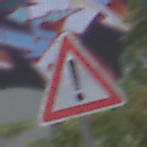
Verkehrszeichen: Gefahrenstelle
Umgebung: Outdoor, Urban
Tageszeit: MorningAfternoon
Wetter: PartlyCloudy
Licht: Natural
Jahreszeit: NotSpecified
Kontrast: LowContrast